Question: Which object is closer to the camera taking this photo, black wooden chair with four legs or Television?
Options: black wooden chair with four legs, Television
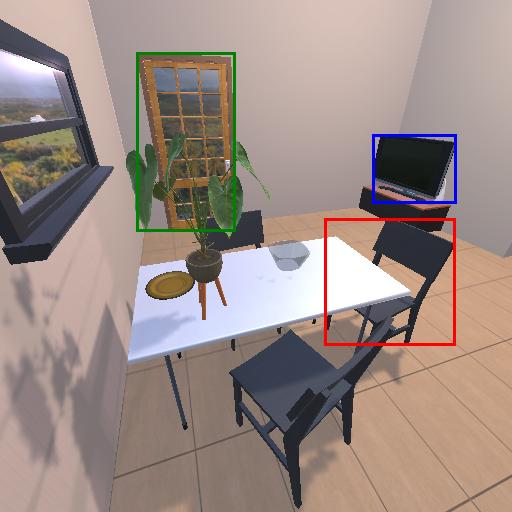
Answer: black wooden chair with four legs